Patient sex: F
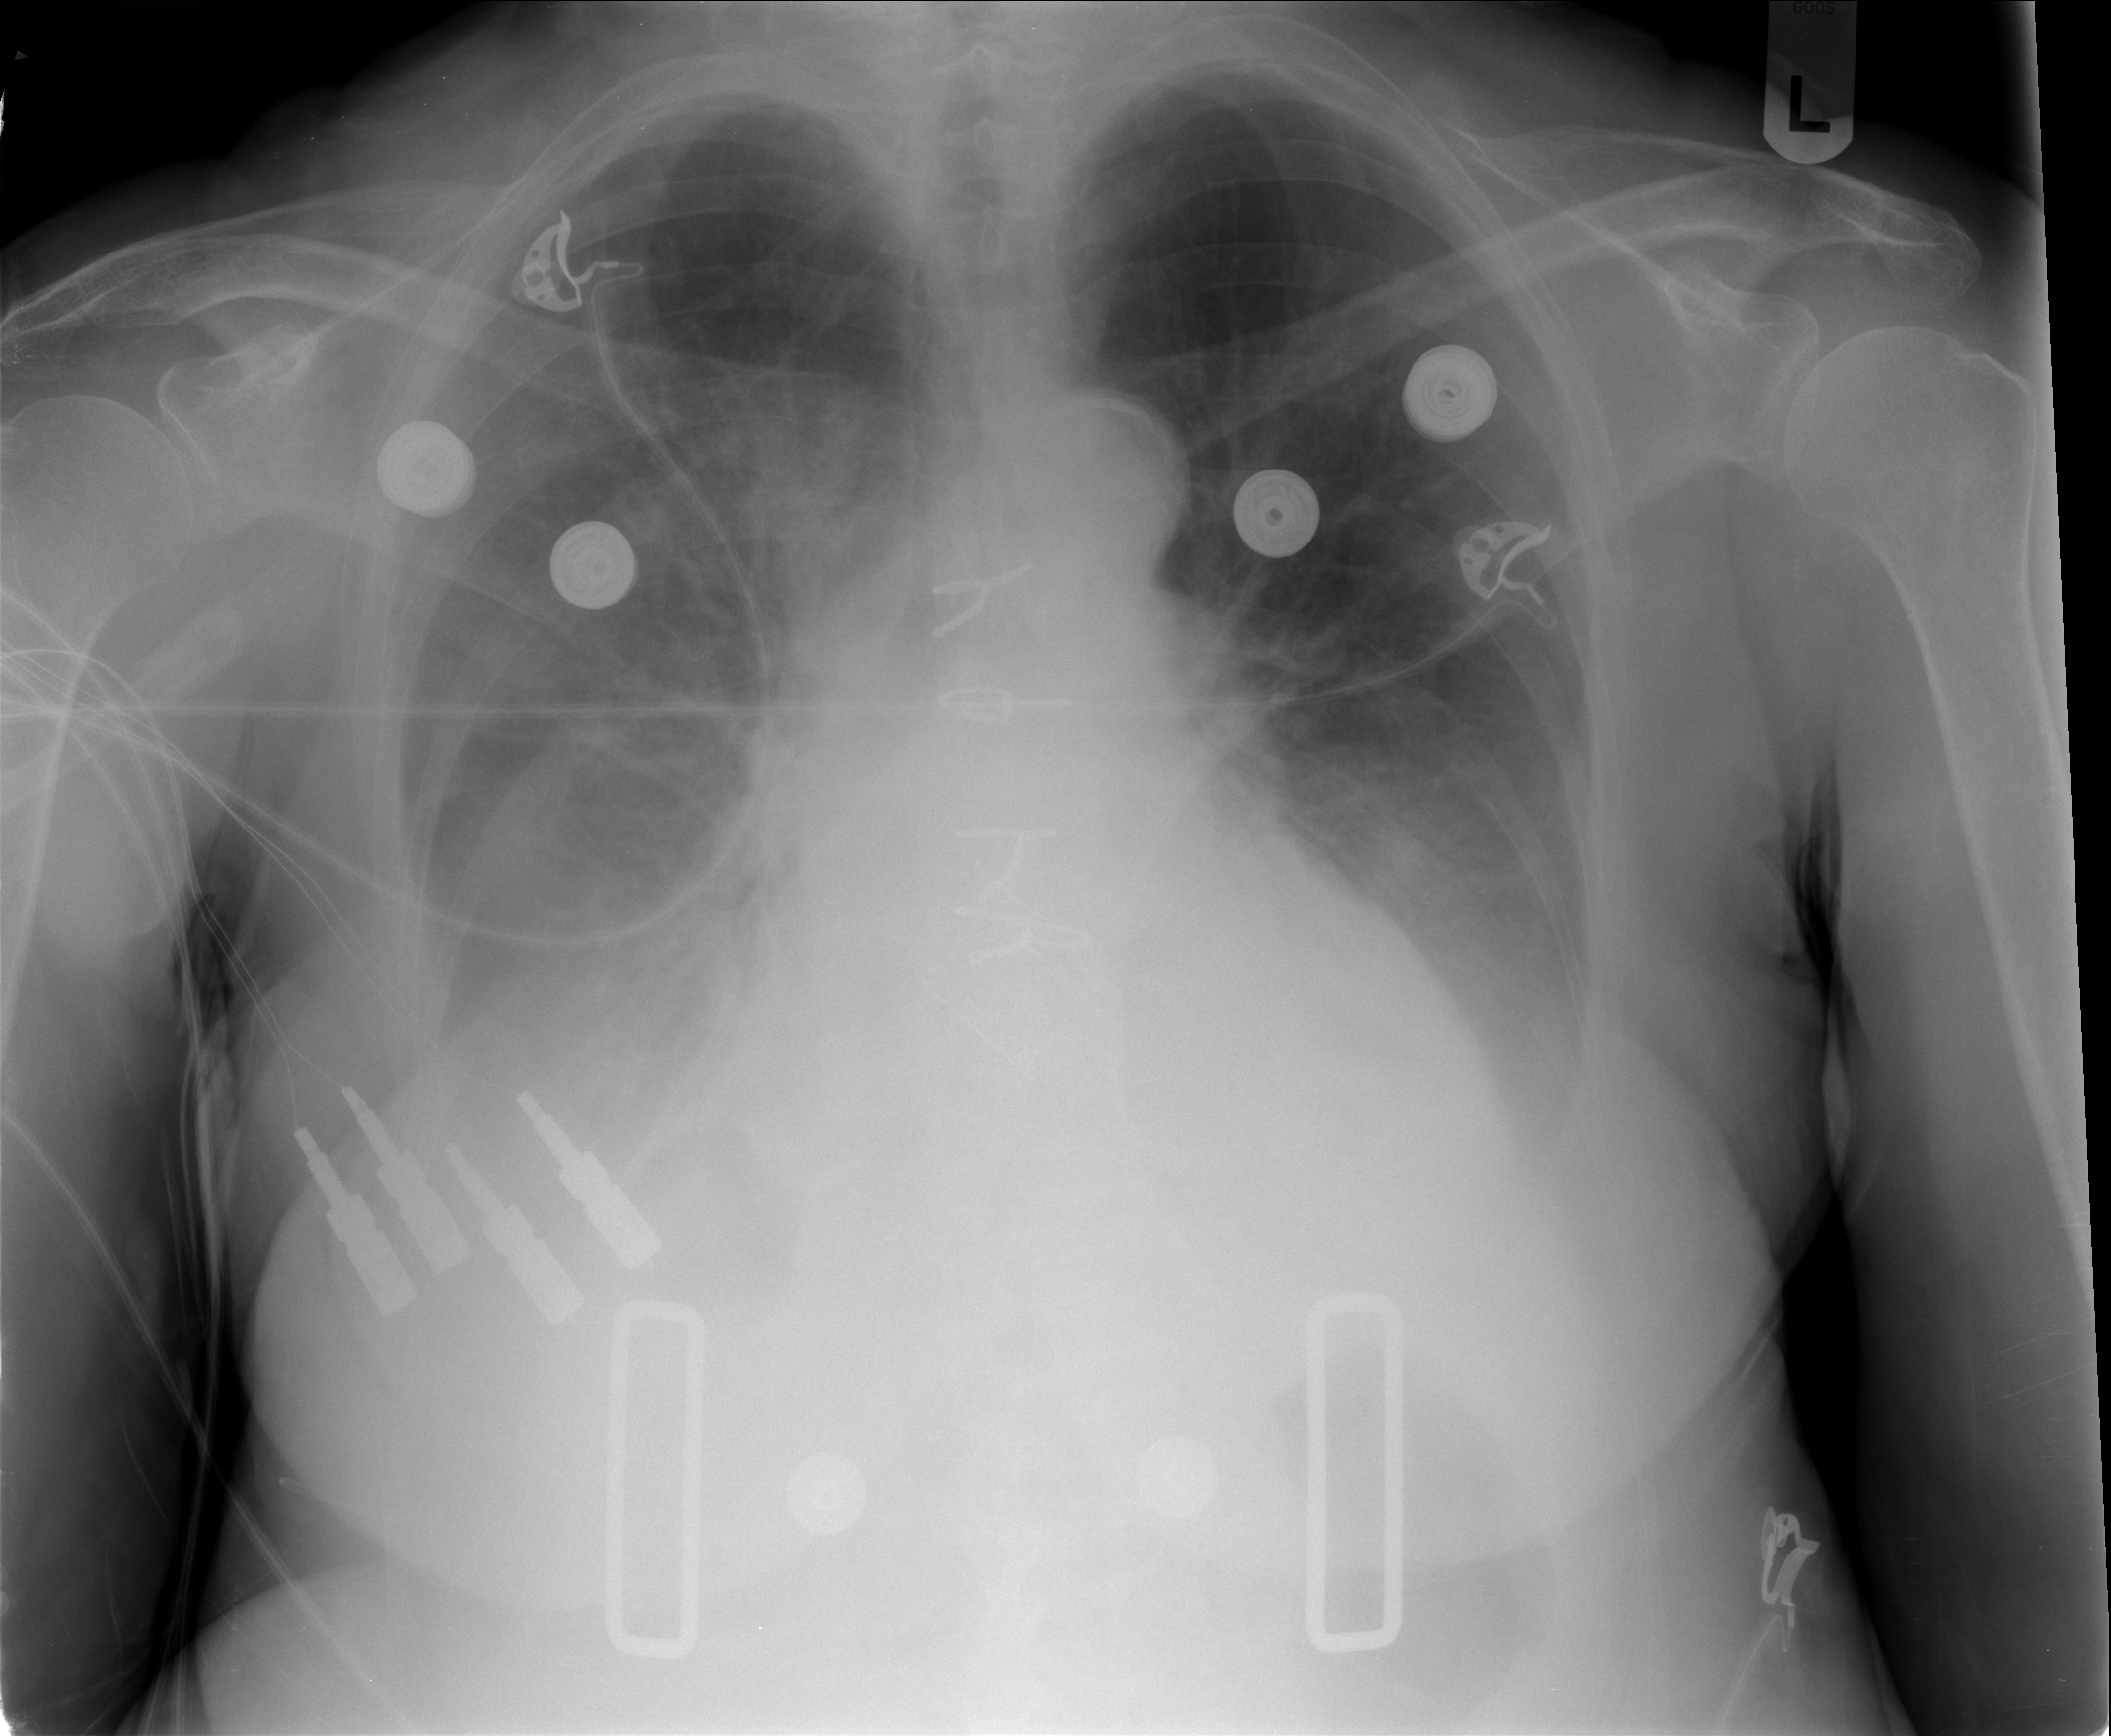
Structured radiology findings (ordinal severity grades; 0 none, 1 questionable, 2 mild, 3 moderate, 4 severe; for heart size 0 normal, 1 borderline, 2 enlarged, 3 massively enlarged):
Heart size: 2
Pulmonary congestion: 3
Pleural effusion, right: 2
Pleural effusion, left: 2
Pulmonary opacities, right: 0
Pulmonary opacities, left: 0
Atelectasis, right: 2
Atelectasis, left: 2